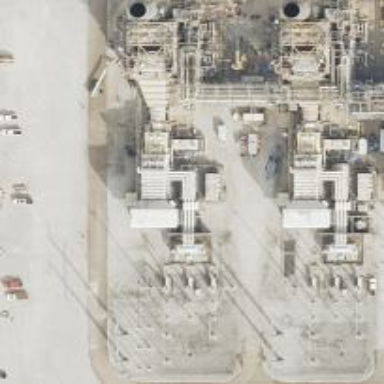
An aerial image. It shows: Gas turbine generator.